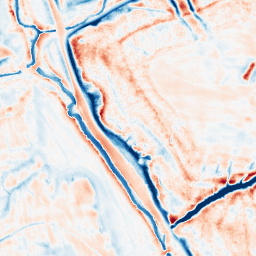
Category: edge_preserving
Decomposition family: bilateral
Decomposition parameters: d: 21
sigma_color: 150
sigma_space: 25
Upsampling method: bicubic
Upsampling parameters: scale: 8
Upsampling scale: 8